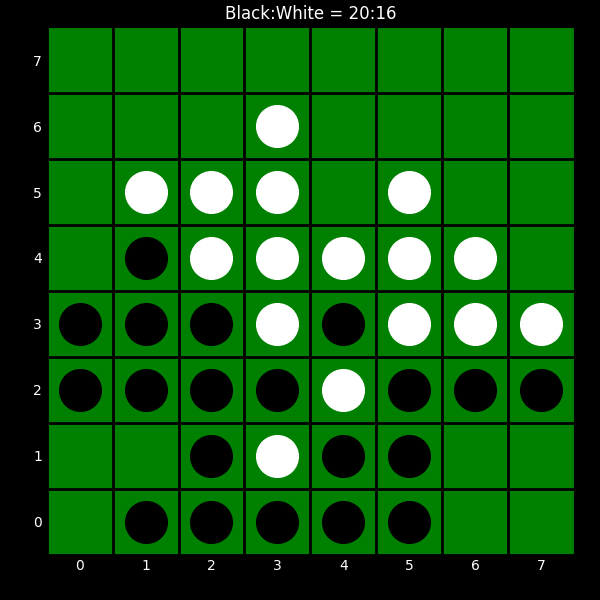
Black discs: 20
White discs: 16